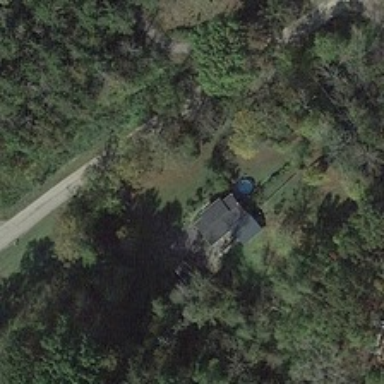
Many green trees are around a building near a road .